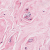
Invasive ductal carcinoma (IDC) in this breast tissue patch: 0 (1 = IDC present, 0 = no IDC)